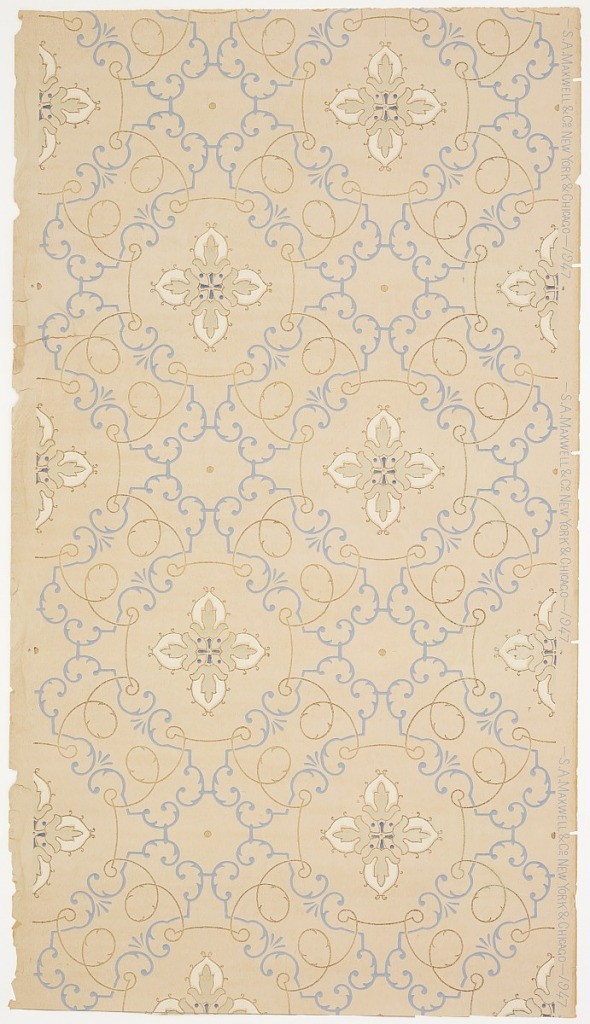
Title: Ceiling paper
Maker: Maxwell & Co., S.A., Chicago, Illinois, USA
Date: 1905–1915
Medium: Machine-printed paper, liquid mica
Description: Floral medallions with looped vining set in scrolling diaper pattern. Printed in light blue, dark blue, grey, white and metallic gold on pink-beige ground. Printed in selvedge: "S.A. Maxwell & Co. New York & Chicago-" pattern number "1947".